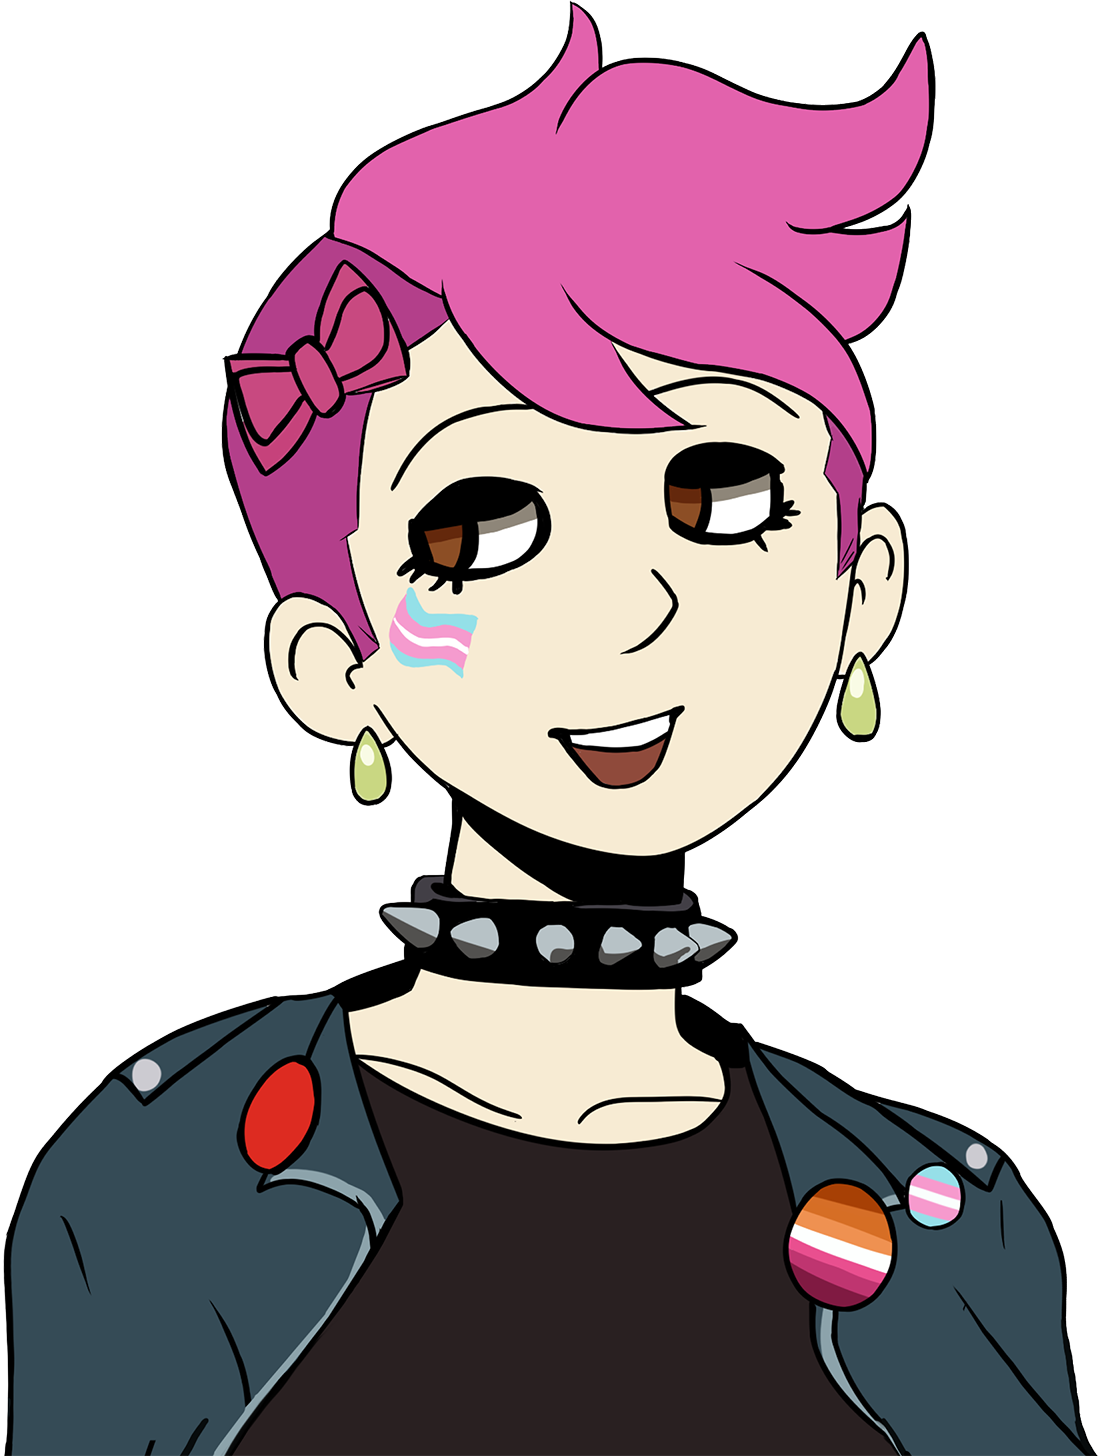
Label: 5_Ashbie_and_Enbie_Girl